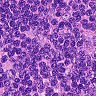
Metastatic tissue present: no